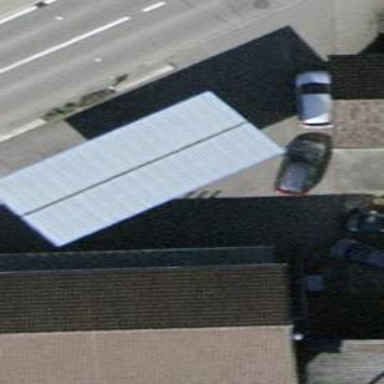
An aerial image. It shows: Fuel station located under roof.